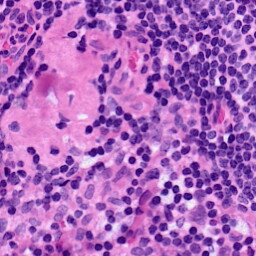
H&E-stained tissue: LymphNode